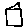
Label: house